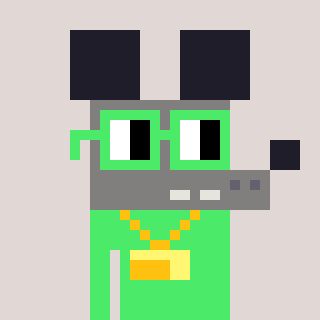
a pixel art character with square light green glasses, a mouse-shaped head and a teal-colored body on a warm background